Question: I want to make the following graph in R:

How can I plot those horizontal braces?
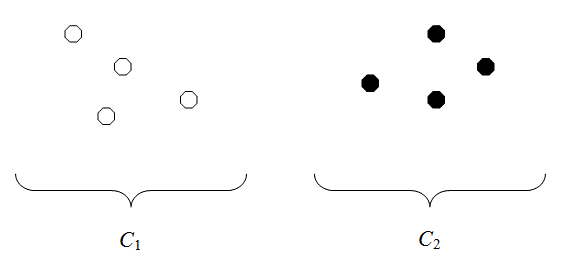
Answer: A little Googling turn up some grid code from a thread on the R help mailing list <URL>. At the very least it gives you something to work with. Here's the code from that post:
'''
library(grid)
# function to draw curly braces in red
# x1...y2 are the ends of the brace
# for upside down braces, x1 > x2 and y1 > y2
Brack <- function(x1,y1,x2,y2,h)
{
x2 <- x2-x1; y2 <- y2-y1
v1 <- viewport(x=x1,y=y1,width=sqrt(x2^2+y2^2),
height=h,angle=180*atan2(y2,x2)/pi,
just=c("left","bottom"),gp=gpar(col="red"))
pushViewport(v1)
grid.curve(x2=0,y2=0,x1=.125,y1=.5,curvature=.5)
grid.move.to(.125,.5)
grid.line.to(.375,.5)
grid.curve(x1=.375,y1=.5,x2=.5,y2=1,curvature=.5)
grid.curve(x2=1,y2=0,x1=.875,y1=.5,curvature=-.5)
grid.move.to(.875,.5)
grid.line.to(.625,.5)
grid.curve(x2=.625,y2=.5,x1=.5,y1=1,curvature=.5)
popViewport()}
'''